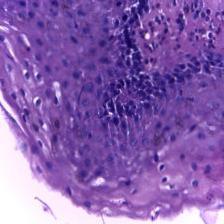
Diagnosis: OSCC